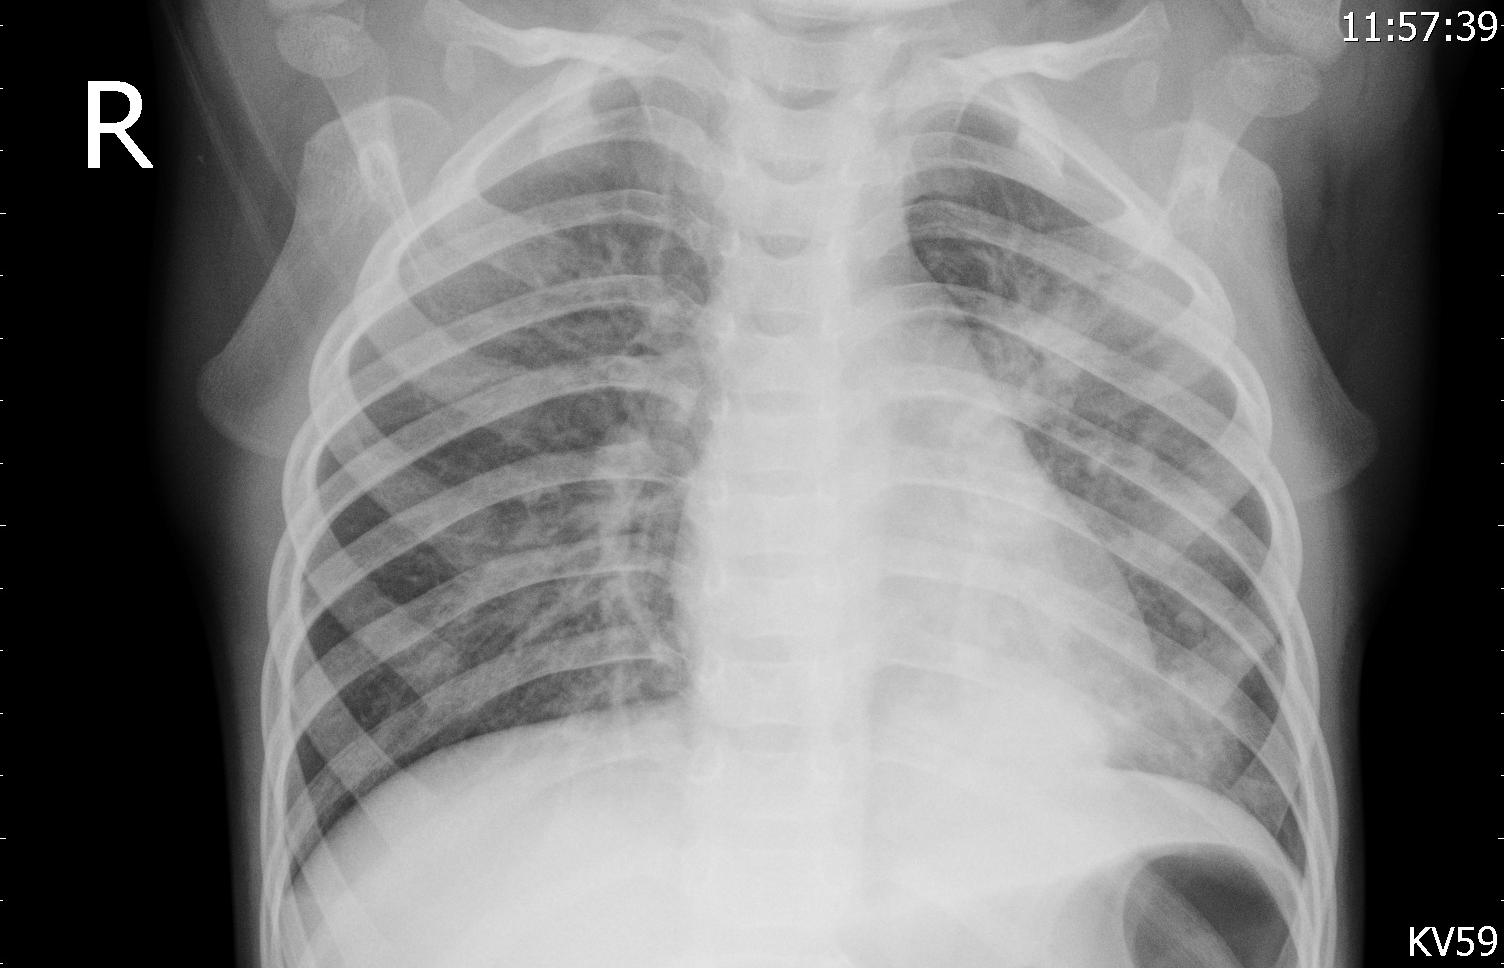
Diagnosis: PNEUMONIA